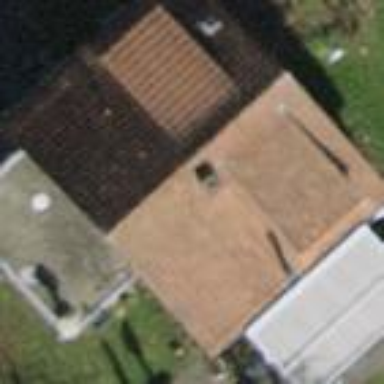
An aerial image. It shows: Pitched roof building.